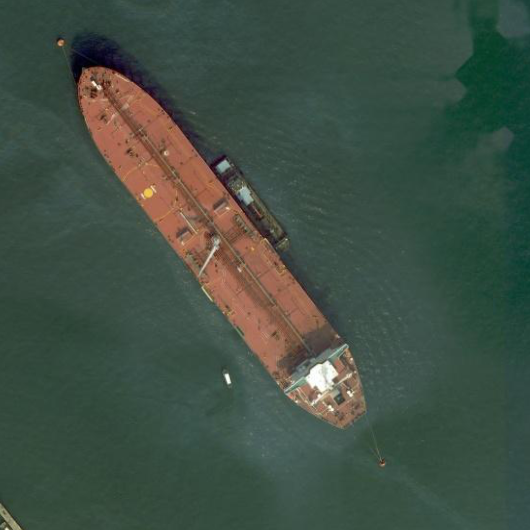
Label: Tank_ship